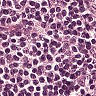
Metastatic tissue present: no